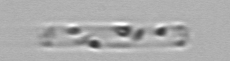
Label: Cerataulina_pelagica